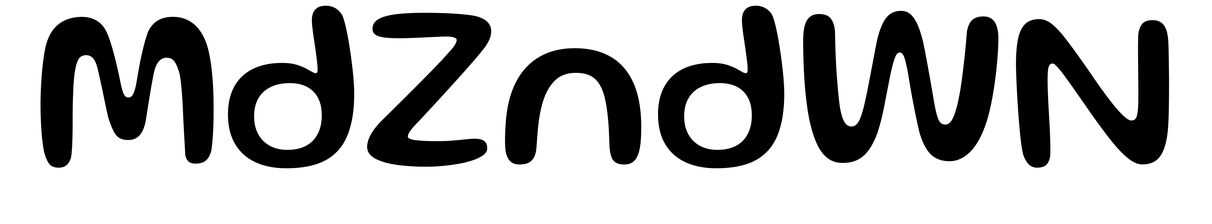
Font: Gluten_Regular